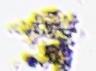
Label: Detritus